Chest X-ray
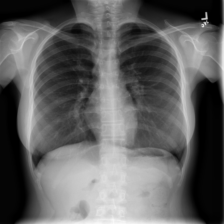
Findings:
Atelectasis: negative
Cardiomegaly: negative
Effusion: negative
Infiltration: negative
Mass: negative
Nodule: negative
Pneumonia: negative
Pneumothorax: negative
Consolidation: negative
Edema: negative
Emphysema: negative
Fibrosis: negative
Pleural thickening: negative
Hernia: negative